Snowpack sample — Snodgrass Mountain, Crested Butte, Colorado (2/4/25, 12:06 PM MST)
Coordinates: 38.923, -106.968
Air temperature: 35 °F
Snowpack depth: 80 cm
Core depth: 80 cm
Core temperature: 32 °F
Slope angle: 14°, slope face: 78°
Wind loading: low
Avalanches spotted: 0
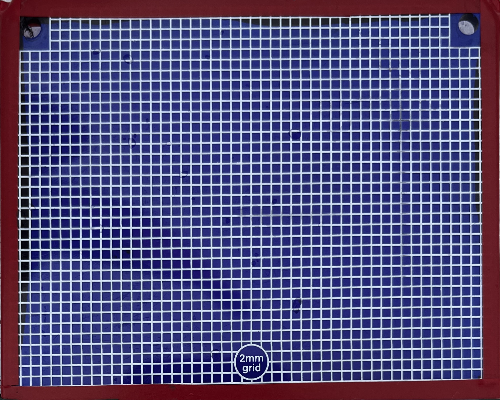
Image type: profile
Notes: No avalanches nearby, unusually warm weather for the last month reported by residents, Collected 25 yards from treeline